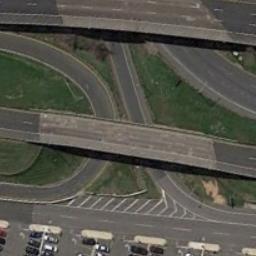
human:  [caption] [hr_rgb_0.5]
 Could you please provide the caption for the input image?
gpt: The intricated overpasses is over the roads and a parking lot is next to the overpass .

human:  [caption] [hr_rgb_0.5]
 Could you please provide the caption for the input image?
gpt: The overpass is next to the grass and a parking lot .

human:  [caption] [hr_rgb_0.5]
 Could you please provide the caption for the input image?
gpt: Many cars are on the road under the overpass .

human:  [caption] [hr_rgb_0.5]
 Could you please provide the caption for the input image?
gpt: An overpass is bent into two circles .

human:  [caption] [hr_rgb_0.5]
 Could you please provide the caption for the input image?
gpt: There are some green lawns and a parking lot beside the overpass .